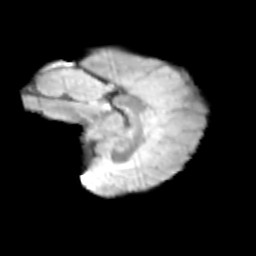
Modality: T2w
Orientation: sagittal
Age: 14
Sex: female
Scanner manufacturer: siemens
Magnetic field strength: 3 T
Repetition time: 3.8 s
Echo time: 0.07 s